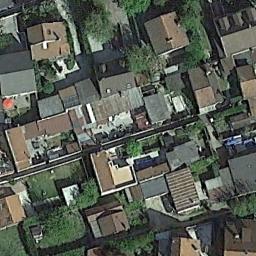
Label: dense_residential